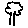
Label: tree